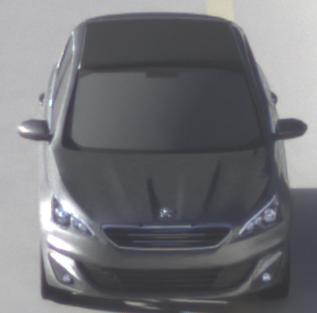
Make: Peugeot
Model: 308 VTi 82
Detailed model: 308 (II)
Model produced from: 2013/09
Model produced until: 2014/11
Doors: 5
Color: gray
Road condition: dry road
Daytime: sunrise or sunset
Contrast: medium contrast